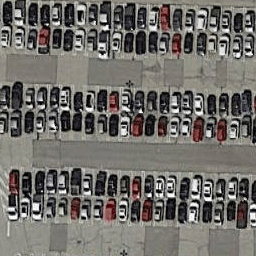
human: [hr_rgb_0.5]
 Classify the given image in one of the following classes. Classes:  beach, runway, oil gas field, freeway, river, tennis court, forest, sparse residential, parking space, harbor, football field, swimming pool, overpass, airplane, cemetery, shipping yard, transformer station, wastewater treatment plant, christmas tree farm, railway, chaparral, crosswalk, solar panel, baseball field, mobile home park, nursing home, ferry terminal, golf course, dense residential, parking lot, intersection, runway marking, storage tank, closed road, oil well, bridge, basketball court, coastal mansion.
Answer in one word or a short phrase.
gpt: parking lot